Question: Using Chen's notation on an entity relationship model, for database design. Is this the correct way to illustrate the following relation. 'Many employees report to one employee':

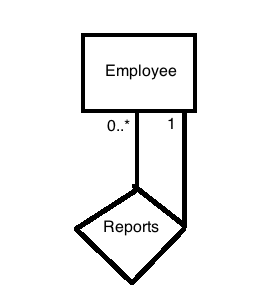
Answer: I think the below image would be more approapraiate

<URL>
<URL>
<URL>